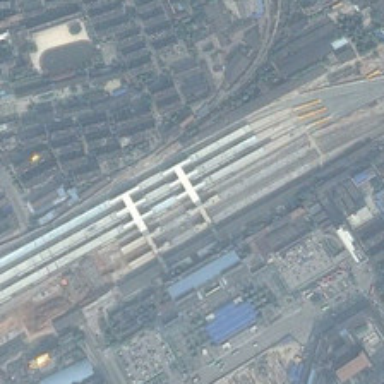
Many buildings and some green trees are in two sides of a railway station .